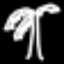
Label: palm tree